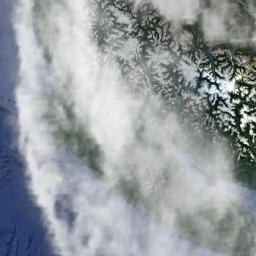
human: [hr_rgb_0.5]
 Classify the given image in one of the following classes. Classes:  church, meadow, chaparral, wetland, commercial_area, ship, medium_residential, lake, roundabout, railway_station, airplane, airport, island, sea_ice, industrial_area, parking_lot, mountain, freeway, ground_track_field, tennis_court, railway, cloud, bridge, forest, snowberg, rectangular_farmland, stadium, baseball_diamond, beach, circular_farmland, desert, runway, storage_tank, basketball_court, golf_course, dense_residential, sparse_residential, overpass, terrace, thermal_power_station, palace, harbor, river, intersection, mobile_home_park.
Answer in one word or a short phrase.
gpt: cloud